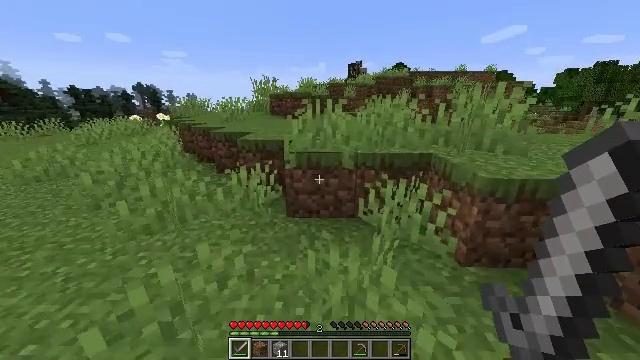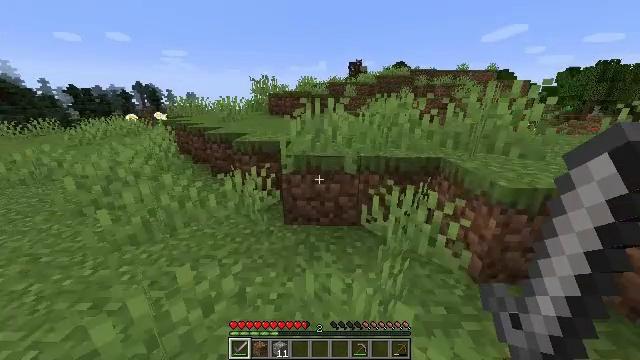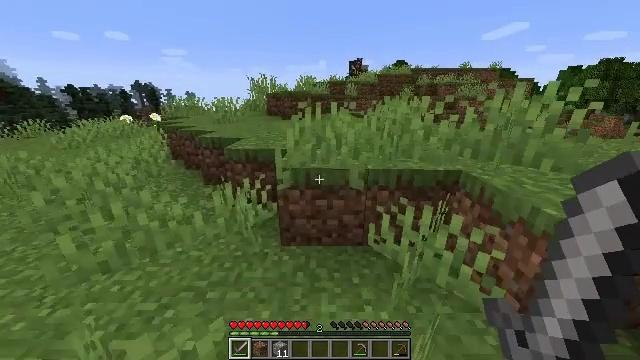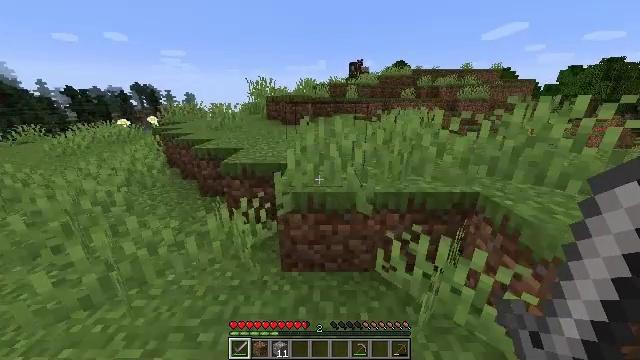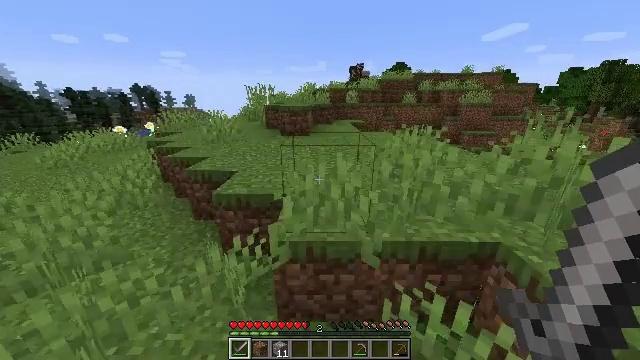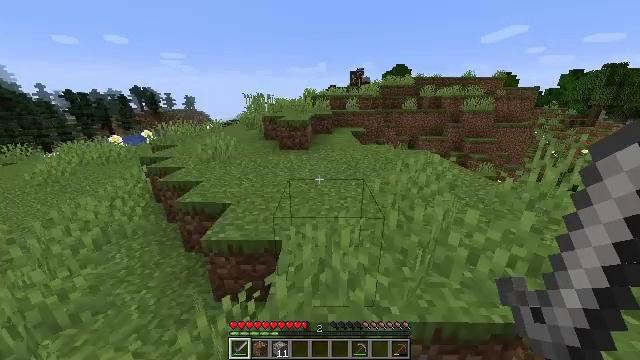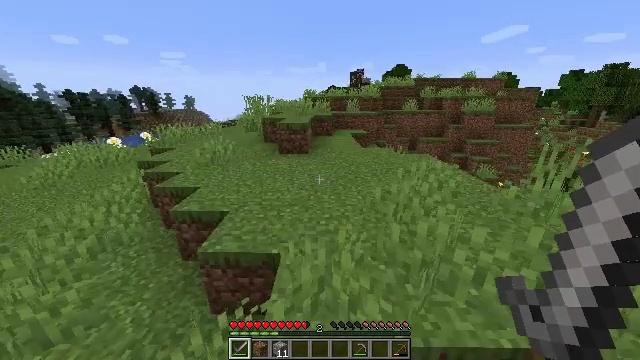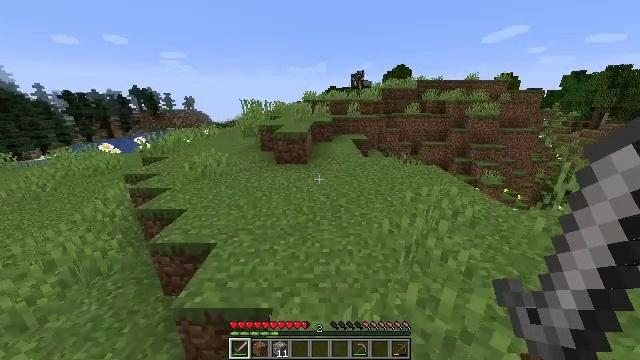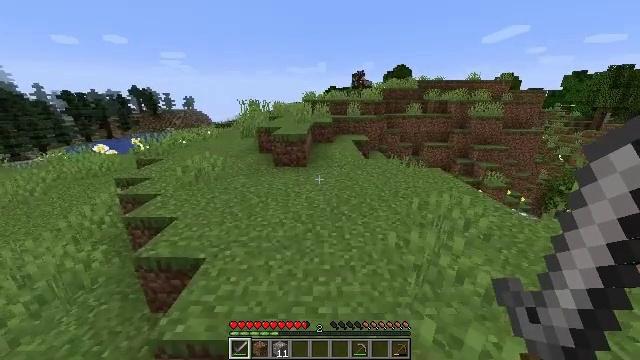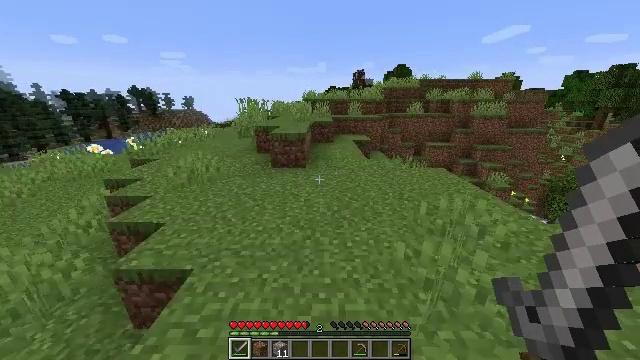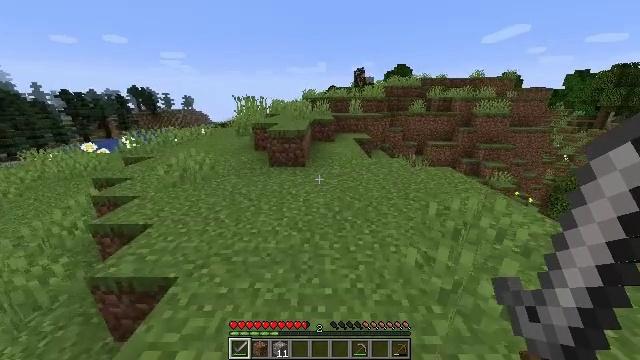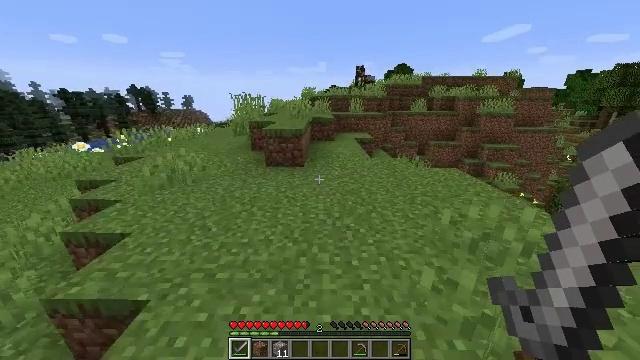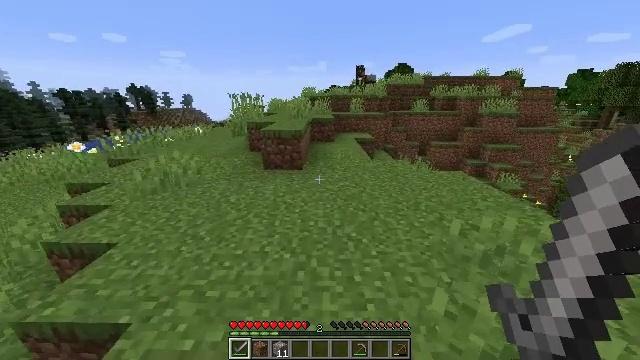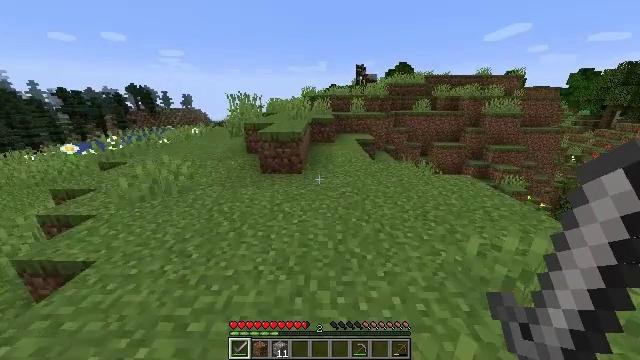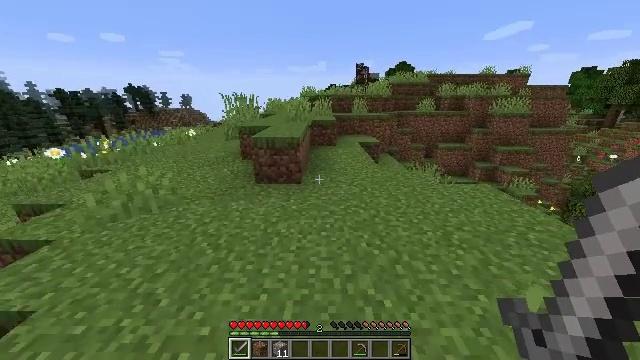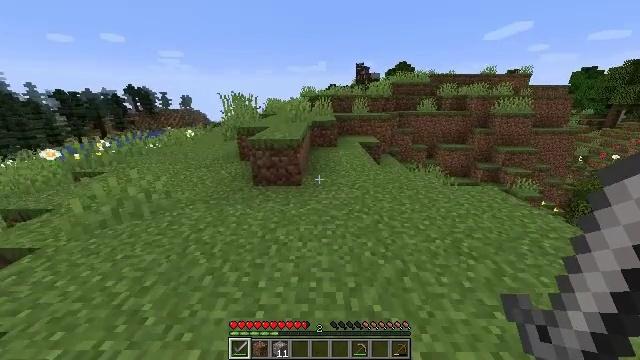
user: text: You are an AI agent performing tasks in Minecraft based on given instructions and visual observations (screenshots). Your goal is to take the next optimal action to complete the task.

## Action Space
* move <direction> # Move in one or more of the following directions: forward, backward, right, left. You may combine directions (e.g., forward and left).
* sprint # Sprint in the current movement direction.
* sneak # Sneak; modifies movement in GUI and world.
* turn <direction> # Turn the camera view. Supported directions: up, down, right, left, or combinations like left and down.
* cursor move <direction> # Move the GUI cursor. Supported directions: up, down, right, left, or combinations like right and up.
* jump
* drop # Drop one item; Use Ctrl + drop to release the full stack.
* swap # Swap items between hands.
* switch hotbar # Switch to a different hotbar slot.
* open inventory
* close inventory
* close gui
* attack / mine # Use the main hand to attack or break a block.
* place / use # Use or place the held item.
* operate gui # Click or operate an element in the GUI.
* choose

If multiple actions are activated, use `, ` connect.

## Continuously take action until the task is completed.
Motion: motion action
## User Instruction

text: Mine the white bed.
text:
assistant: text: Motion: move forward
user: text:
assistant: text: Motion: move forward
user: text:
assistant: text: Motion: move forward, jump
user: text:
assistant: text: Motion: move forward, jump
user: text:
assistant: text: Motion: move forward, jump
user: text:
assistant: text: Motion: move forward, jump
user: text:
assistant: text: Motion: move forward, jump
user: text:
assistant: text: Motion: move forward, jump
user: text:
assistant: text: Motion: move forward, jump
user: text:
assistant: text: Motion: move forward, jump
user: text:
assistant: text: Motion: move forward
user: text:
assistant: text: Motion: move forward
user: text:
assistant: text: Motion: move forward
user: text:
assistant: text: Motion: move forward
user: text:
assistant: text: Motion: move forward
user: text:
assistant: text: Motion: move forward
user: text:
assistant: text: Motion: move forward
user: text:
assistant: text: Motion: move forward
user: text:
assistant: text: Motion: move forward
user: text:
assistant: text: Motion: move forward, turn left
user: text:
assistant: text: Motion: move forward, turn left
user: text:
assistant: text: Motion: move forward, turn left
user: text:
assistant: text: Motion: move forward, turn left
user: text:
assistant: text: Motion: move forward, turn left
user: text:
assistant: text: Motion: move forward, jump
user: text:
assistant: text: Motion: move forward, jump
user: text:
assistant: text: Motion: move forward, jump
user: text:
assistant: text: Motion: move forward, turn left, jump
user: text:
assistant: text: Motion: move forward, turn left, jump
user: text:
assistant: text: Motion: move forward, jump